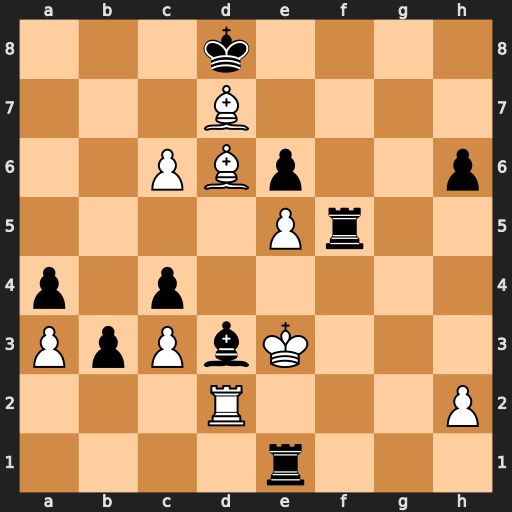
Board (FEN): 3k4/3B4/2PBp2p/4Pr2/p1p5/PpPbK3/3R3P/4r3
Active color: w
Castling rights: -
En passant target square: -
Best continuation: Kd4 Re4+ Kc5 Rexe5+ Bxe5 Ke7 Kd4